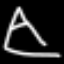
Label: The Eiffel Tower